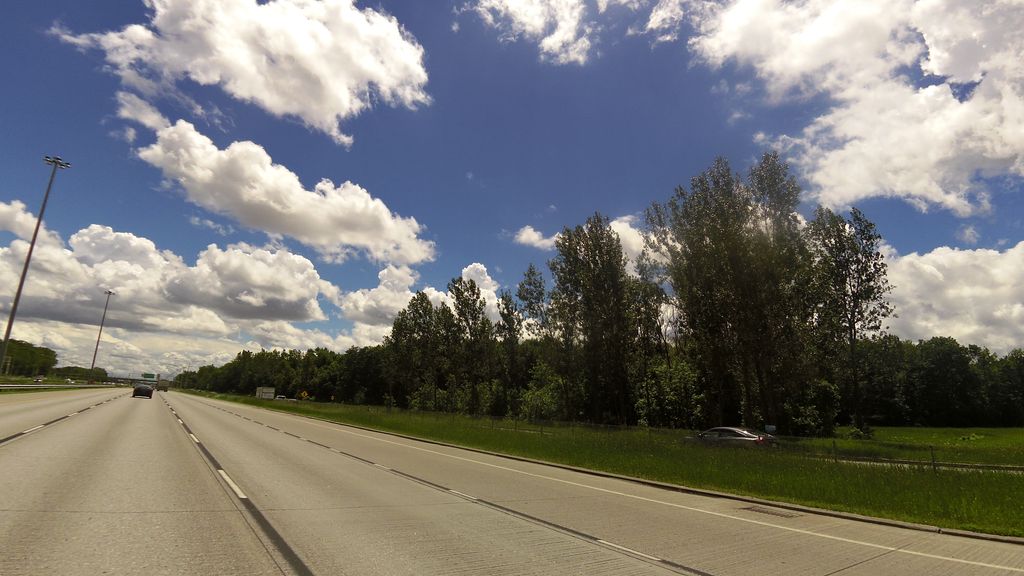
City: montreal